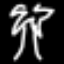
Label: palm tree